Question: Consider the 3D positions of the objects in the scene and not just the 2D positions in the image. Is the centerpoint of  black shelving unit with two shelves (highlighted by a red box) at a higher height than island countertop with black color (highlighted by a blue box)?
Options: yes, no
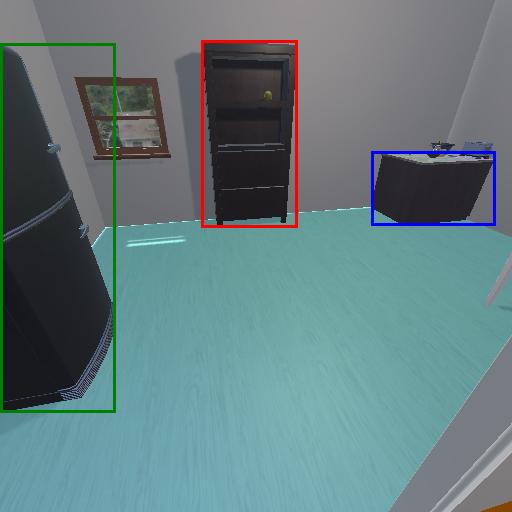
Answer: yes